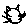
Label: cat